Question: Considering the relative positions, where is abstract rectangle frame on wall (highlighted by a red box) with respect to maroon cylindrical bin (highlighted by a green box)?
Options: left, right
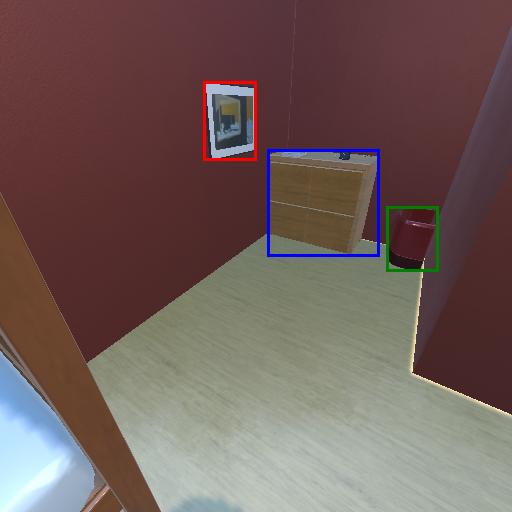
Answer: left